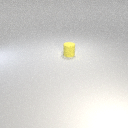
small yellow rubber cylinder